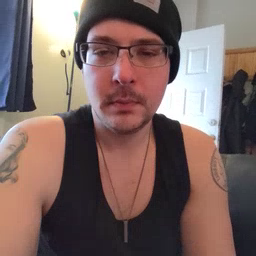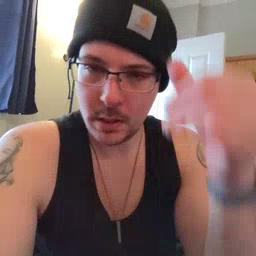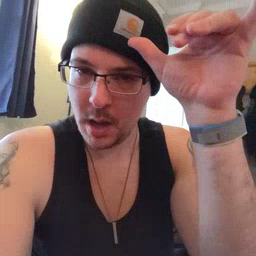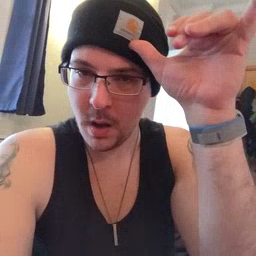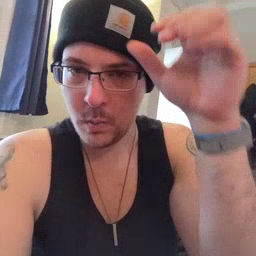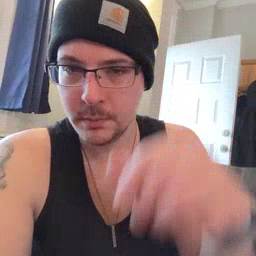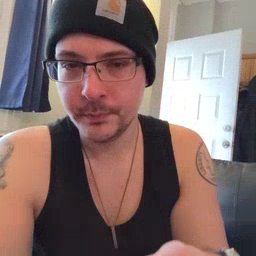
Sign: cow